Aerial crown-view tile of a tropical tree (Barro Colorado Island, Panama), acquired 20241014:
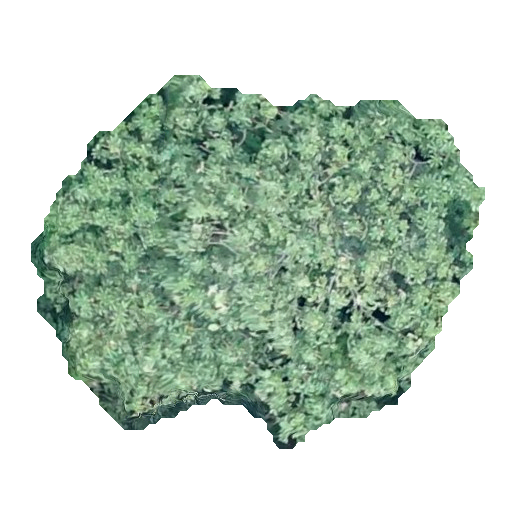
Species: Cecropia insignis
GBIF accepted scientific name: Cecropia insignis
Crown area: 187.137 m²